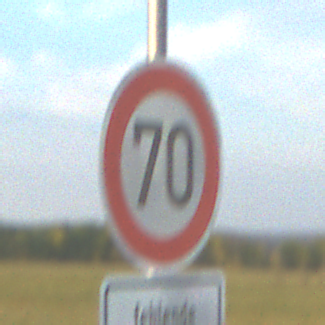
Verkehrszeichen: Geschwindigkeit70
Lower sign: HinweiseAufGefahrenDurchVerbaleAngabe7
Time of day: SunriseSunset
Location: Outdoor (Nature)
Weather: PartlyCloudy
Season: NotSpecified
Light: Natural